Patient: sex M, age 62
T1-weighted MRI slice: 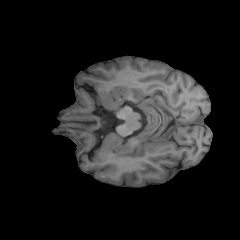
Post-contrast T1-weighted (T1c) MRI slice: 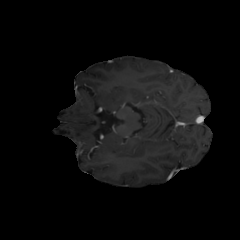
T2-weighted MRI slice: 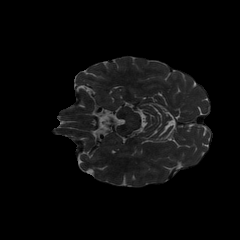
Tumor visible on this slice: no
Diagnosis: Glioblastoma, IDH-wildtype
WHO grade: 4